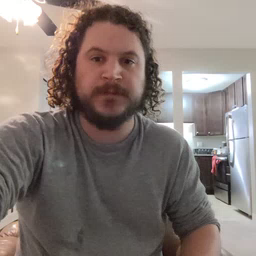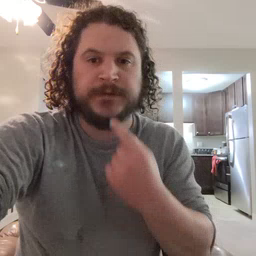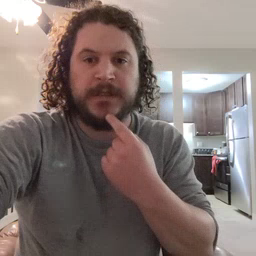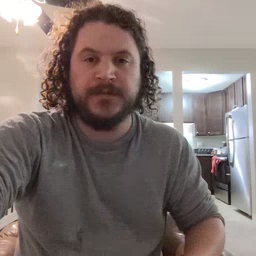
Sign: say